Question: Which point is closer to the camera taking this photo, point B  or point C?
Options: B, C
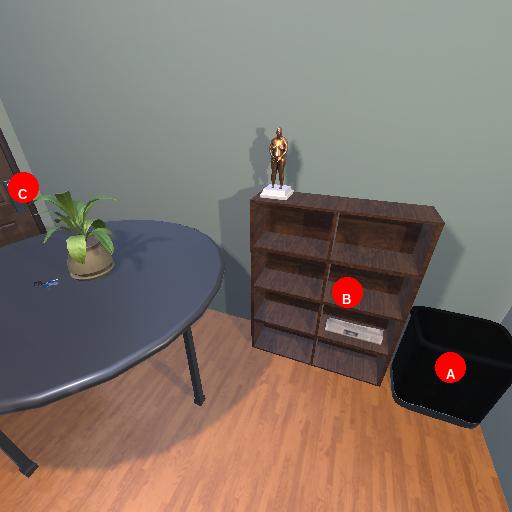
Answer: B